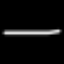
Label: line